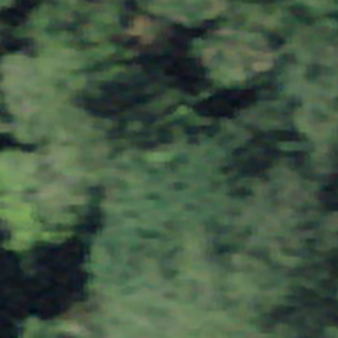
Label: other